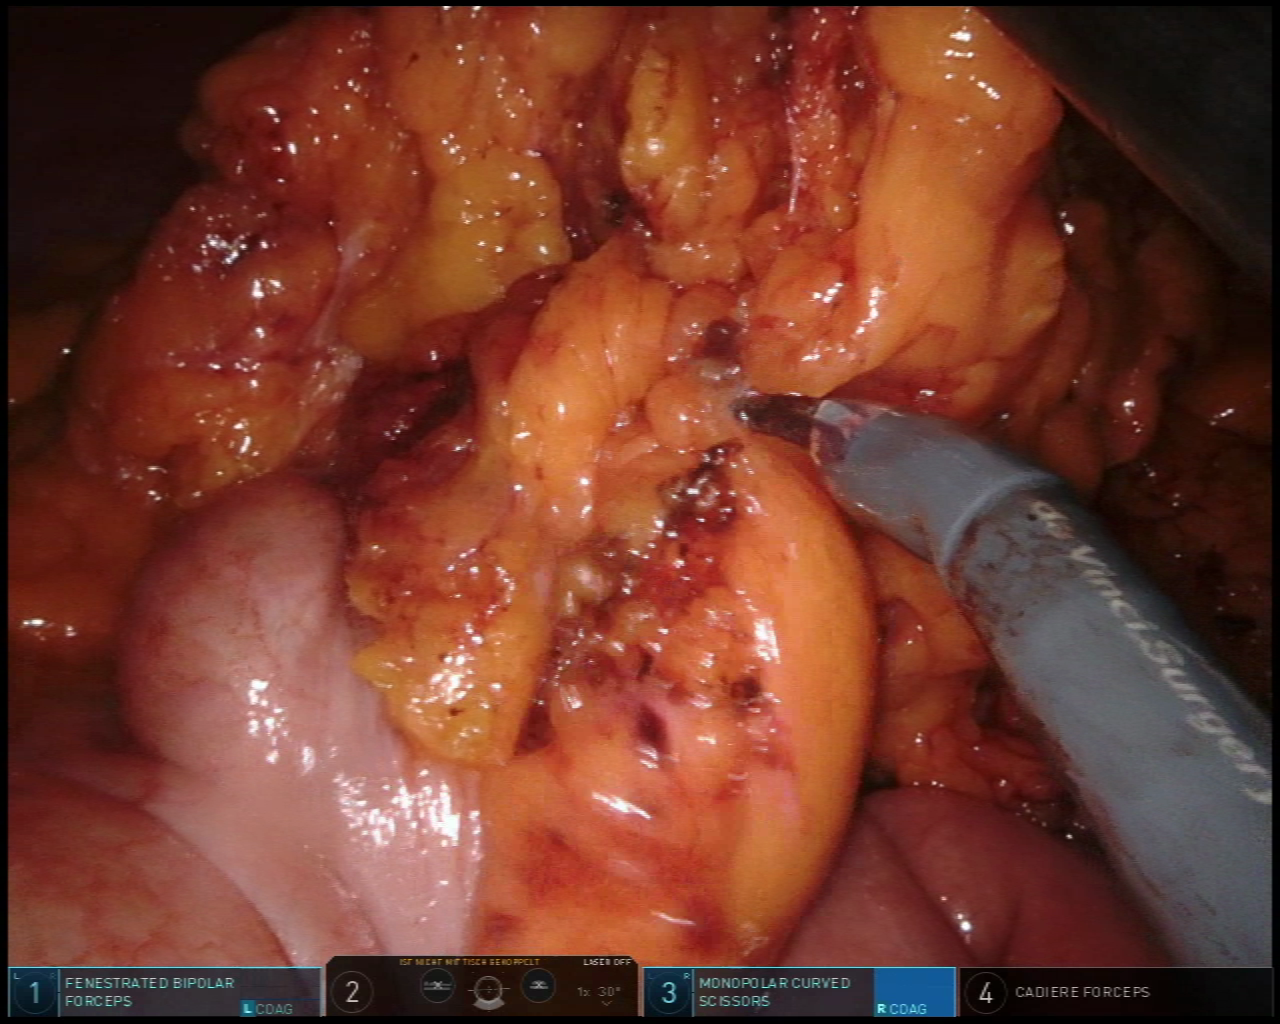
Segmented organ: colon
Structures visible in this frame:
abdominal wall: no
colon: yes
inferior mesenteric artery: no
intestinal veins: no
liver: no
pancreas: no
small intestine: yes
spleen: no
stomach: no
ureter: no
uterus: no
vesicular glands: no